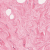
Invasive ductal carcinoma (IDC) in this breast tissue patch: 0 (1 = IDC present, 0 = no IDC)